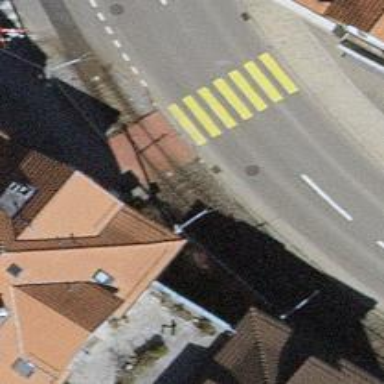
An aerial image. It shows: Footway crossing.